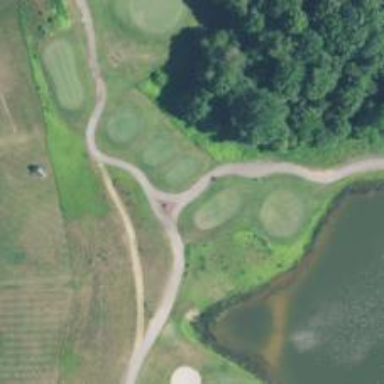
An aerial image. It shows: Path used for both walking and golf.